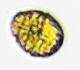
Label: Margalefidinium